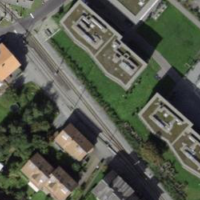
EUNIS habitat code: 24
Species observed at this site:
Cyanistes caeruleus
Columba palumbus
Acrocephalus scirpaceus
Streptopelia decaocto
Turdus pilaris
Pica pica
Turdus viscivorus
Passer domesticus
Falco tinnunculus
Corvus corax
Motacilla alba
Delichon urbicum
Turdus merula